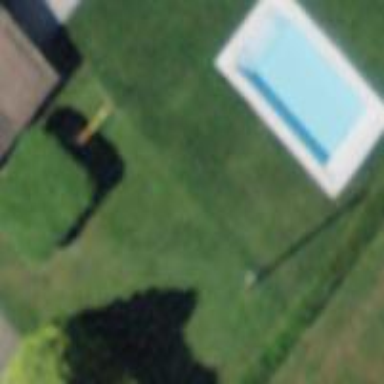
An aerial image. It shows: Swimming pool located in leisure land.